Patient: sex F, age 71
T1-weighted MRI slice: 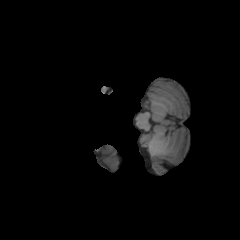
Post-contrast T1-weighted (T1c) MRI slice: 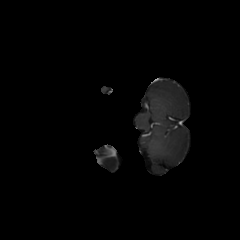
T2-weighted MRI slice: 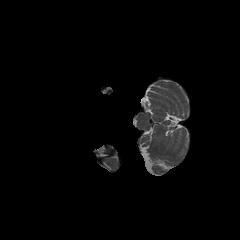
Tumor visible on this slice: no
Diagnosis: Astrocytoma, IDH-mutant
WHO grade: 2